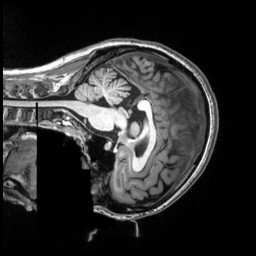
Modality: T1w
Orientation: sagittal
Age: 22
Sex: female
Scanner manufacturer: siemens
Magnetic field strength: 3 T
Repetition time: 2.53 s
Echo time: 0.0033 s